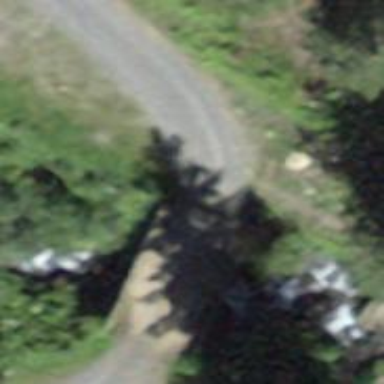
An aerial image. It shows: Gravel track on bridge with grade2 track type.